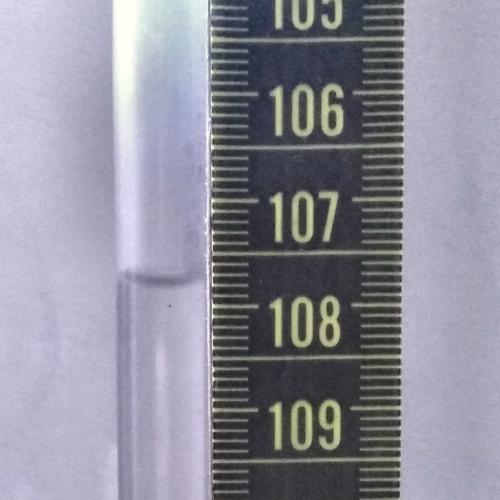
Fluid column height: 107.8 cm